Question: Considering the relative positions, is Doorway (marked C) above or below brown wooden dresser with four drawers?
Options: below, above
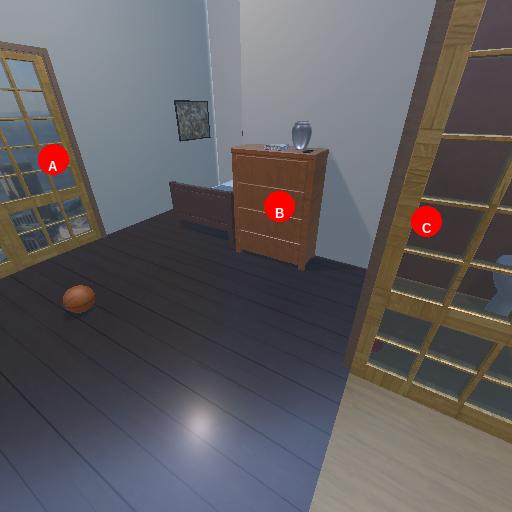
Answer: below